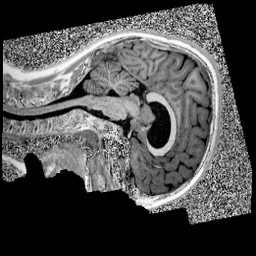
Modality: UNIT1
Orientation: sagittal
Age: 11
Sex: male
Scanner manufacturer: siemens
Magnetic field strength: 3 T
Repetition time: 4 s
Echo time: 0.00299 s